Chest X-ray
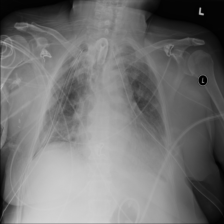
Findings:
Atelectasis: negative
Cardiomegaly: negative
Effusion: negative
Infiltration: negative
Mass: negative
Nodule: negative
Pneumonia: negative
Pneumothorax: negative
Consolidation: negative
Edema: negative
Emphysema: negative
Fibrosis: negative
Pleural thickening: negative
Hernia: negative